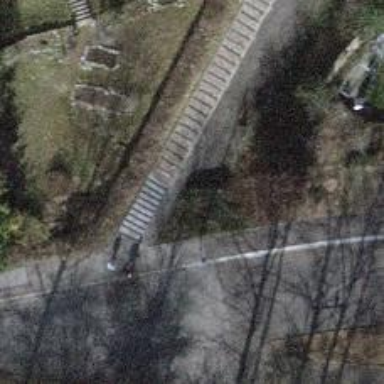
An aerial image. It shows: Footway with surface made of sett.